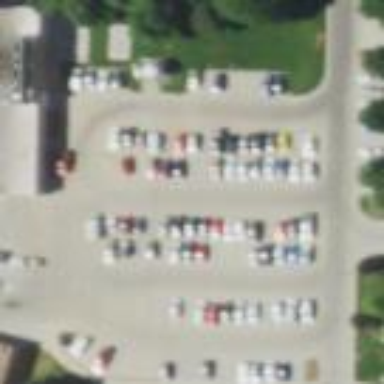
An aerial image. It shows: Parking area with surface.